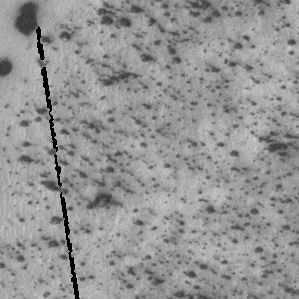
Label: frost